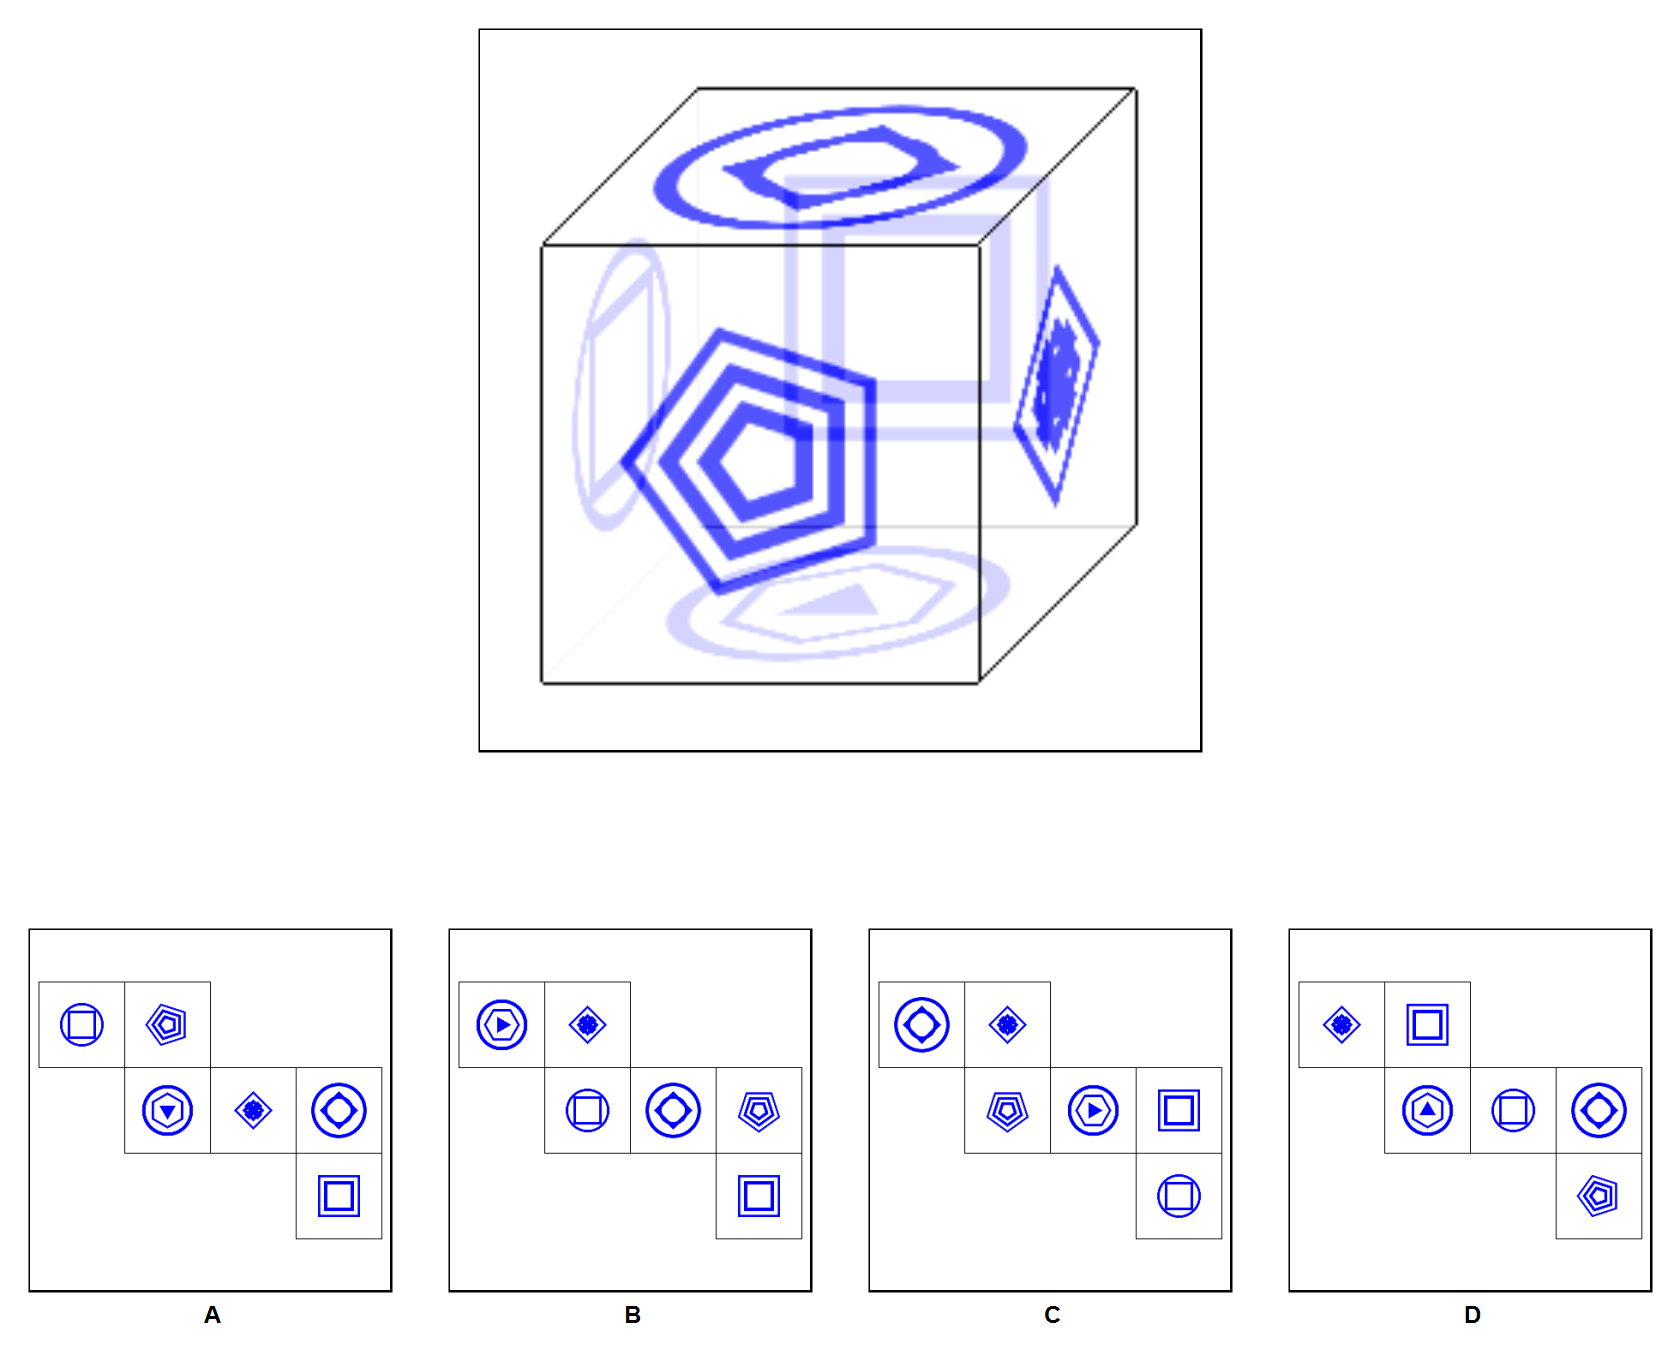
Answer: B